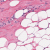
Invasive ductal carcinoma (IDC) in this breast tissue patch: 0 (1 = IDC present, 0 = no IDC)